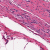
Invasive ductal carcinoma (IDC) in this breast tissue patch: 0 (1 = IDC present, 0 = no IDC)